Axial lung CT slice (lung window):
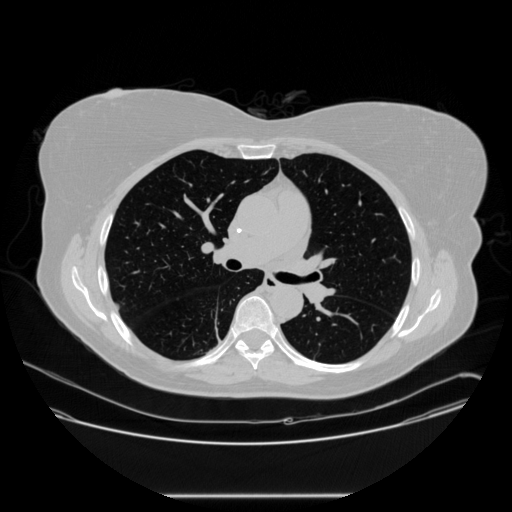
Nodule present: no